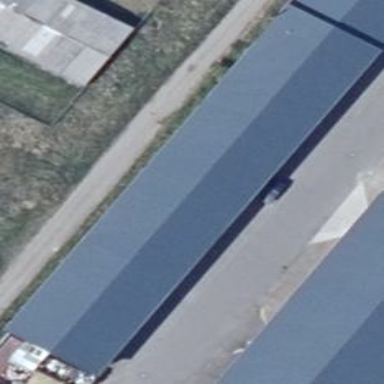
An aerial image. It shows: Industrial building.